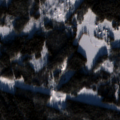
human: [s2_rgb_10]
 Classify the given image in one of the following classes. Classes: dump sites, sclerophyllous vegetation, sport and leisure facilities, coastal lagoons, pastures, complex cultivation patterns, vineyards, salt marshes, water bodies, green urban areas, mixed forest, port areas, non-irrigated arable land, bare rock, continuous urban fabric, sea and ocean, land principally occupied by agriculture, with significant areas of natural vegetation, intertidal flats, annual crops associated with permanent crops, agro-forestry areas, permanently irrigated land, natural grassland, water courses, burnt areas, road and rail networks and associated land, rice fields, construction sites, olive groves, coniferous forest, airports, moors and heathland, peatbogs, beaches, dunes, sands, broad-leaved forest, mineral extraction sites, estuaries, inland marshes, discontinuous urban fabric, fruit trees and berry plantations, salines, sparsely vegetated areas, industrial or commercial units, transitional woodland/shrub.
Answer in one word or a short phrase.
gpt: coniferous forest, mixed forest, transitional woodland/shrub